Question: I am looking for any jquery/jquery-ui plugin to convert 'select' html element (drop-down list) to a nice looking "carousel". Not image carousel, but something similar to jQuery-ui datepicker component title:

With side buttons that allow going through list items. Does anyone know anything similar to this.
Thanks.
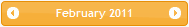
Answer: I wrote my own quick plugin instead.
<URL>
If anyone know any existing plugin that does the same, please let me know, I'll mark it as an answer.
UPD: some <URL> added